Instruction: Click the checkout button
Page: cart
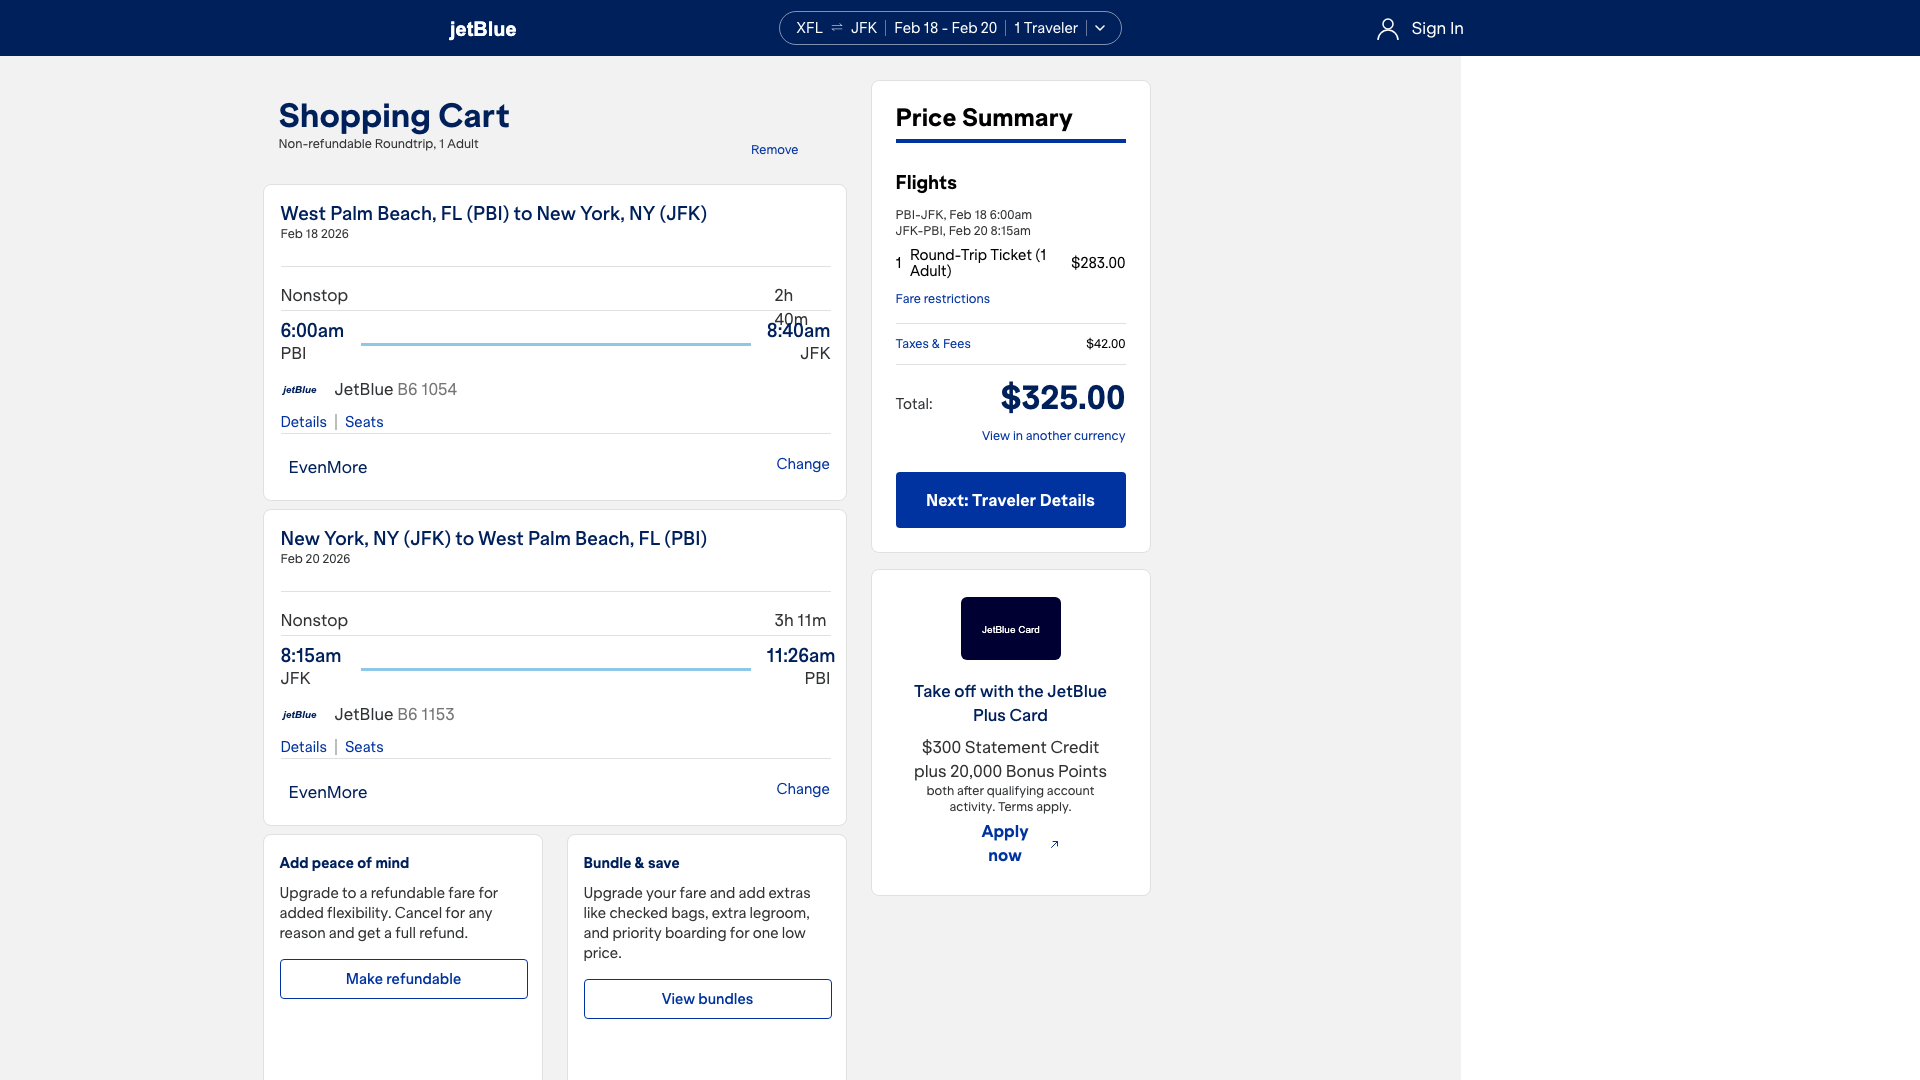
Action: click